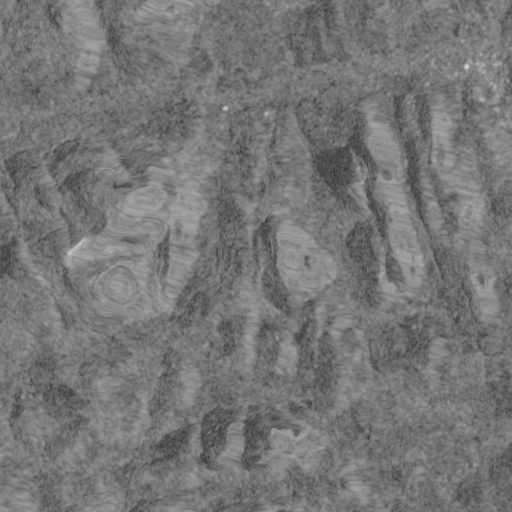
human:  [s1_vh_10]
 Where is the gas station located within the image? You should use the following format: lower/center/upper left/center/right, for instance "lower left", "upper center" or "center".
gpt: The gas station is located in the upper right of the image.
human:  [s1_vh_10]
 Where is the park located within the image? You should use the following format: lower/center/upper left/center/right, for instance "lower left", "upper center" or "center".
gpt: The park is located in the upper right of the image.
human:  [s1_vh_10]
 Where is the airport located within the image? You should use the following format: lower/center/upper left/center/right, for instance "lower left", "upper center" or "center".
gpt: There is no airport in the image.

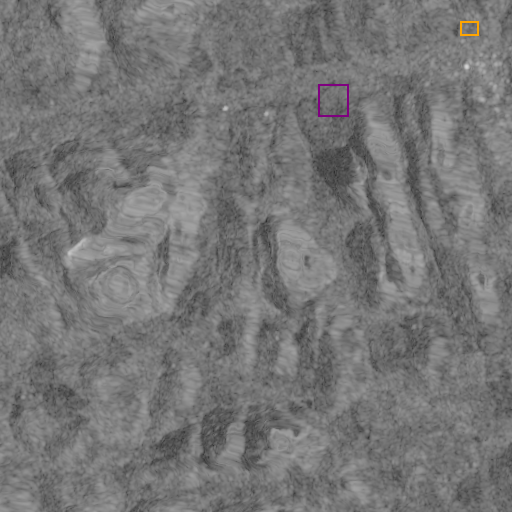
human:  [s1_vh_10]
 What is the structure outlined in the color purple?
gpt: The structure outlined in purple is a crop field.
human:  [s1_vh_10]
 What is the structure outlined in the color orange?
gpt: The structure outlined in orange is a park.
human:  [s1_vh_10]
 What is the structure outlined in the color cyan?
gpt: There is no cyan outline.